Question: I have to format the addresses of my application in to a format like below using a single string.
'''
1421 COUNTRY CLUB RD
PO BOX 953
CAMDEN
USA
'''
But I have different columns in my table for each fields.

I have to format them into a single string and display like this..
'''
Address1
Address2
Address3
City
ZIPCode
County
State
Country
'''
So far what I have done is I format them into a string in my Model
'''
public string DisplayShippingAddress
{
get { return string.Format("{0} {1} {2} {3} {4} {5} {6} {7}", this.Address1, this.Address2, this.Address3,this.City,this.ZIPCode, this.County,this.State,this.Country); }
}
'''
But I get a single line string.I need to format it just like above
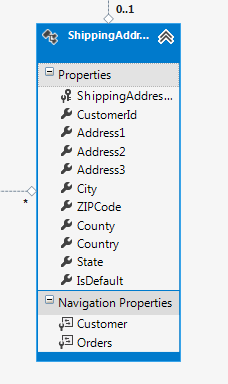
Answer: To split a string across lines, you just use the newline character: '
'
'''
get { return string.Format("{0}
{1}
{2}
{3}
{4}
{5}
{6}
{7}", this.Address1, this.Address2, this.Address3,this.City,this.ZIPCode, this.County,this.State,this.Country); }
'''
Most controls aren't multiline by default, so make sure to turn it on in whatever you are using to output this.